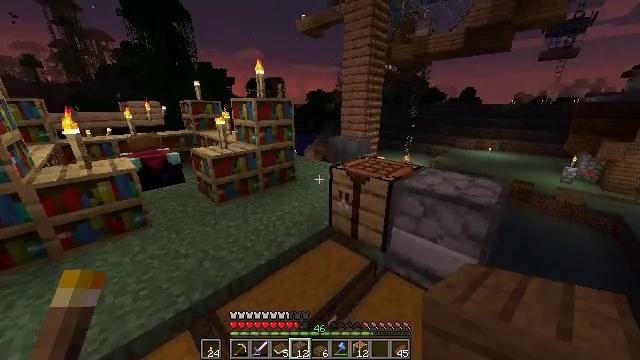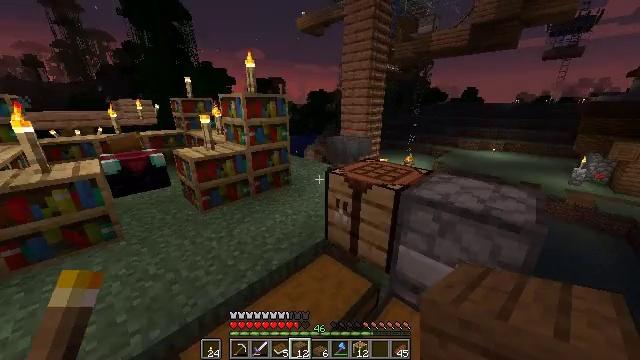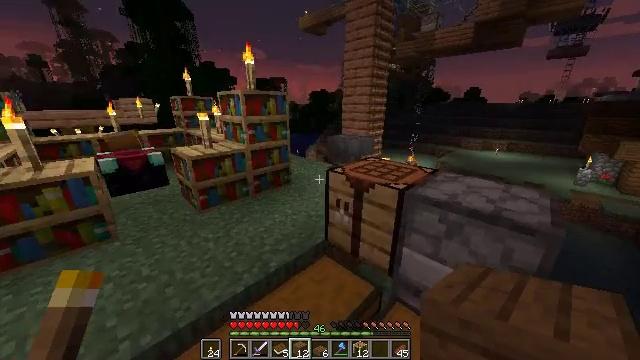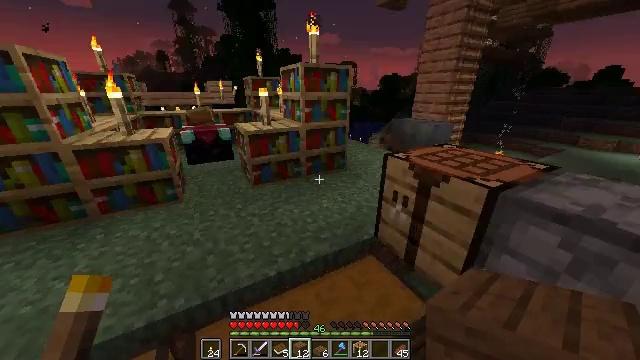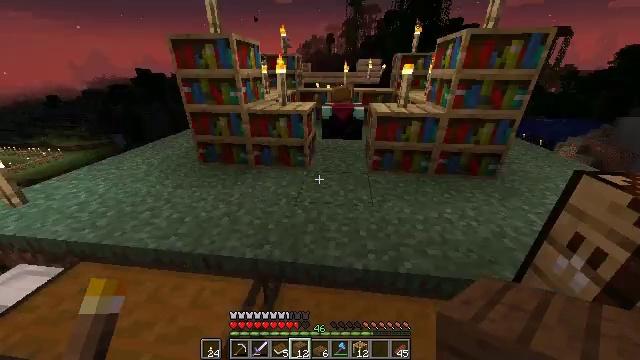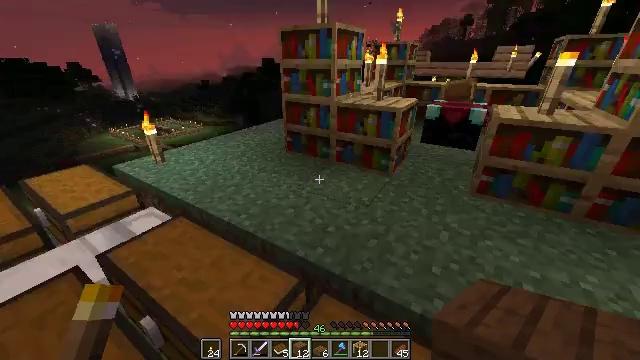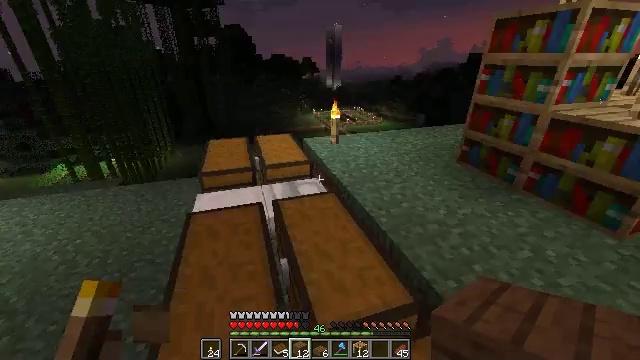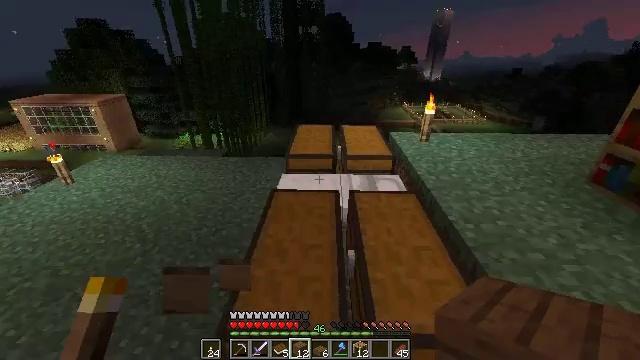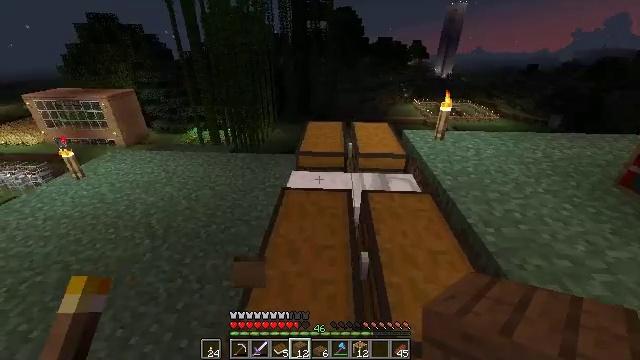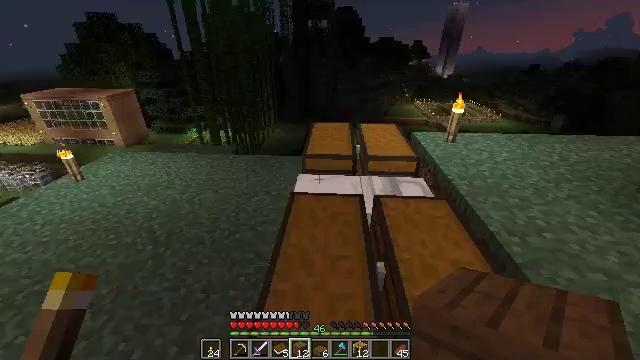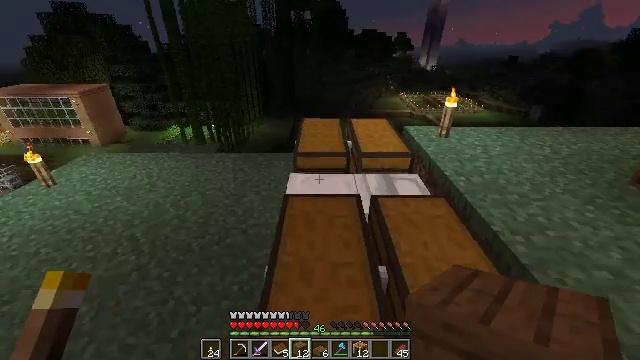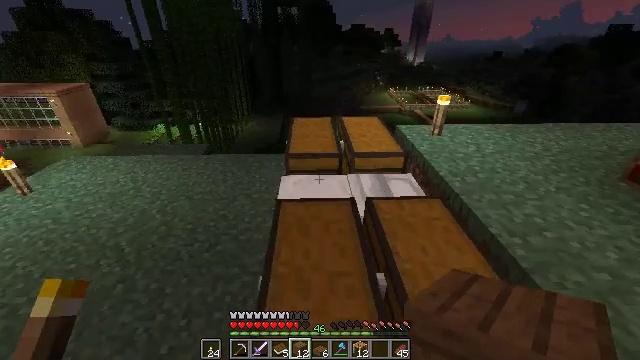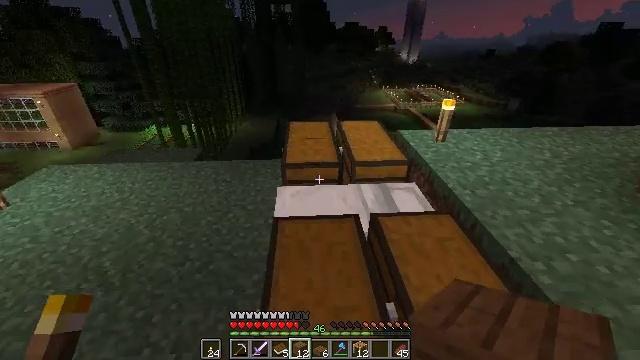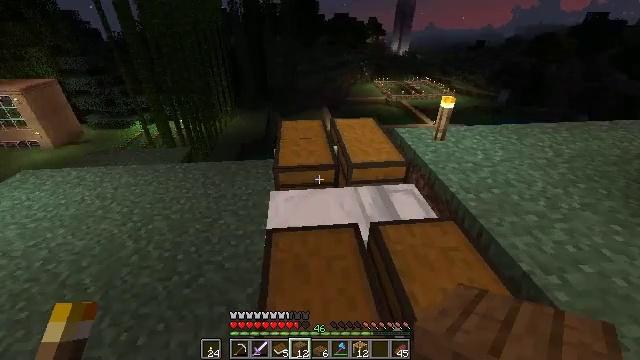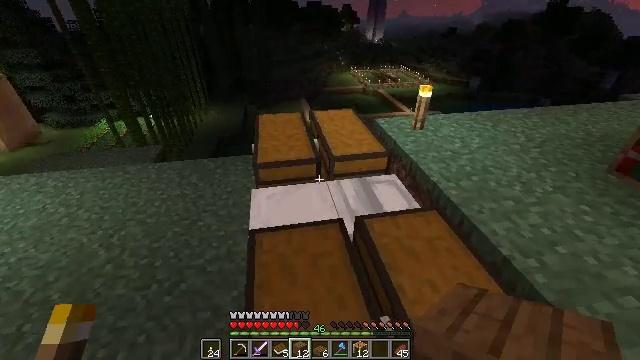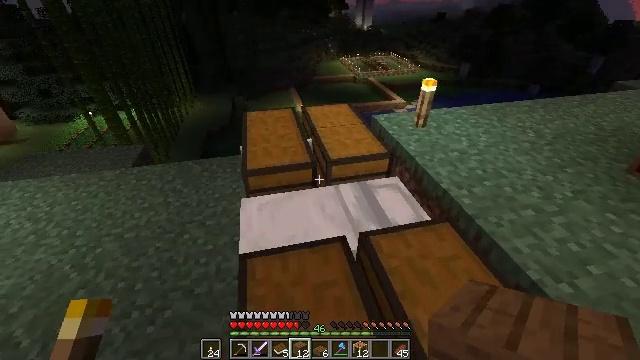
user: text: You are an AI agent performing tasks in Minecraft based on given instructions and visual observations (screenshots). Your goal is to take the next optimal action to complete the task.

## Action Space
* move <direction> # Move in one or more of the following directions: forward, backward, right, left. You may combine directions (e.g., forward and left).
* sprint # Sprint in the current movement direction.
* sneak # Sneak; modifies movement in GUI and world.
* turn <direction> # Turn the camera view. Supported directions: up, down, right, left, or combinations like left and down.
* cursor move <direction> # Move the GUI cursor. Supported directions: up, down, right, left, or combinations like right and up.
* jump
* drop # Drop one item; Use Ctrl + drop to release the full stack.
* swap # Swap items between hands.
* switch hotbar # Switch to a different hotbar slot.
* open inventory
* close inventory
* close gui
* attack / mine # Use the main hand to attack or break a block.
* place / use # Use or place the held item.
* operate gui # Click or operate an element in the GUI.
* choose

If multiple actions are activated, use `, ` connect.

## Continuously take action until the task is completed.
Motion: motion action
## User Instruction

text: Craft a spruce fence gate.
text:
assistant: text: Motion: move forward
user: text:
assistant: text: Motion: move forward
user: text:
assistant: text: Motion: turn left and down
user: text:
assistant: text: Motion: turn left and down
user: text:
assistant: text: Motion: turn left
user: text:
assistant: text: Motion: turn left
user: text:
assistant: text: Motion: move forward and move left, turn left and down
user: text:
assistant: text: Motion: move forward and move left, turn left
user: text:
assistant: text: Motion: move forward and move left
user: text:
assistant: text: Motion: move forward, turn right and down
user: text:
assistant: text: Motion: move forward, turn right
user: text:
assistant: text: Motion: move forward, turn right
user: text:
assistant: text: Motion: move forward, turn right and down
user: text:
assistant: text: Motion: move forward, turn right and down
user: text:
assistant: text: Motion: move forward, turn right and down
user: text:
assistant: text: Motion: turn down
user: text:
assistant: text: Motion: turn down
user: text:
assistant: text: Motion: no_op
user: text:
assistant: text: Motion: no_op
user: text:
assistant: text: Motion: no_op
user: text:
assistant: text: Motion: turn left and down
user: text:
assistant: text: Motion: turn down
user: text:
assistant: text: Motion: use / place
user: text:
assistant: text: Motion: use / place
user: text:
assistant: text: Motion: use / place
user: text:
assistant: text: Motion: use / place
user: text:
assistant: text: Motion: no_op
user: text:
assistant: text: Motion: turn down
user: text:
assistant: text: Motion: no_op
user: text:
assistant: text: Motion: no_op